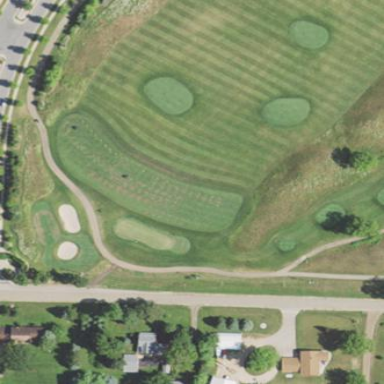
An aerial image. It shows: Grassy area designated as golf tee.